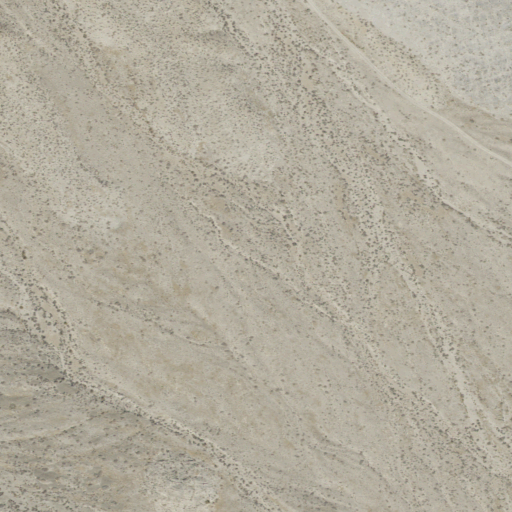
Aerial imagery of valley in Utah named Jenkins Canyon containing only shrub